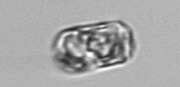
Label: Guinardia_delicatula